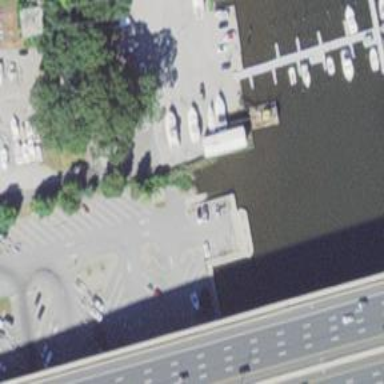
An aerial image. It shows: Slipway on leisure land.